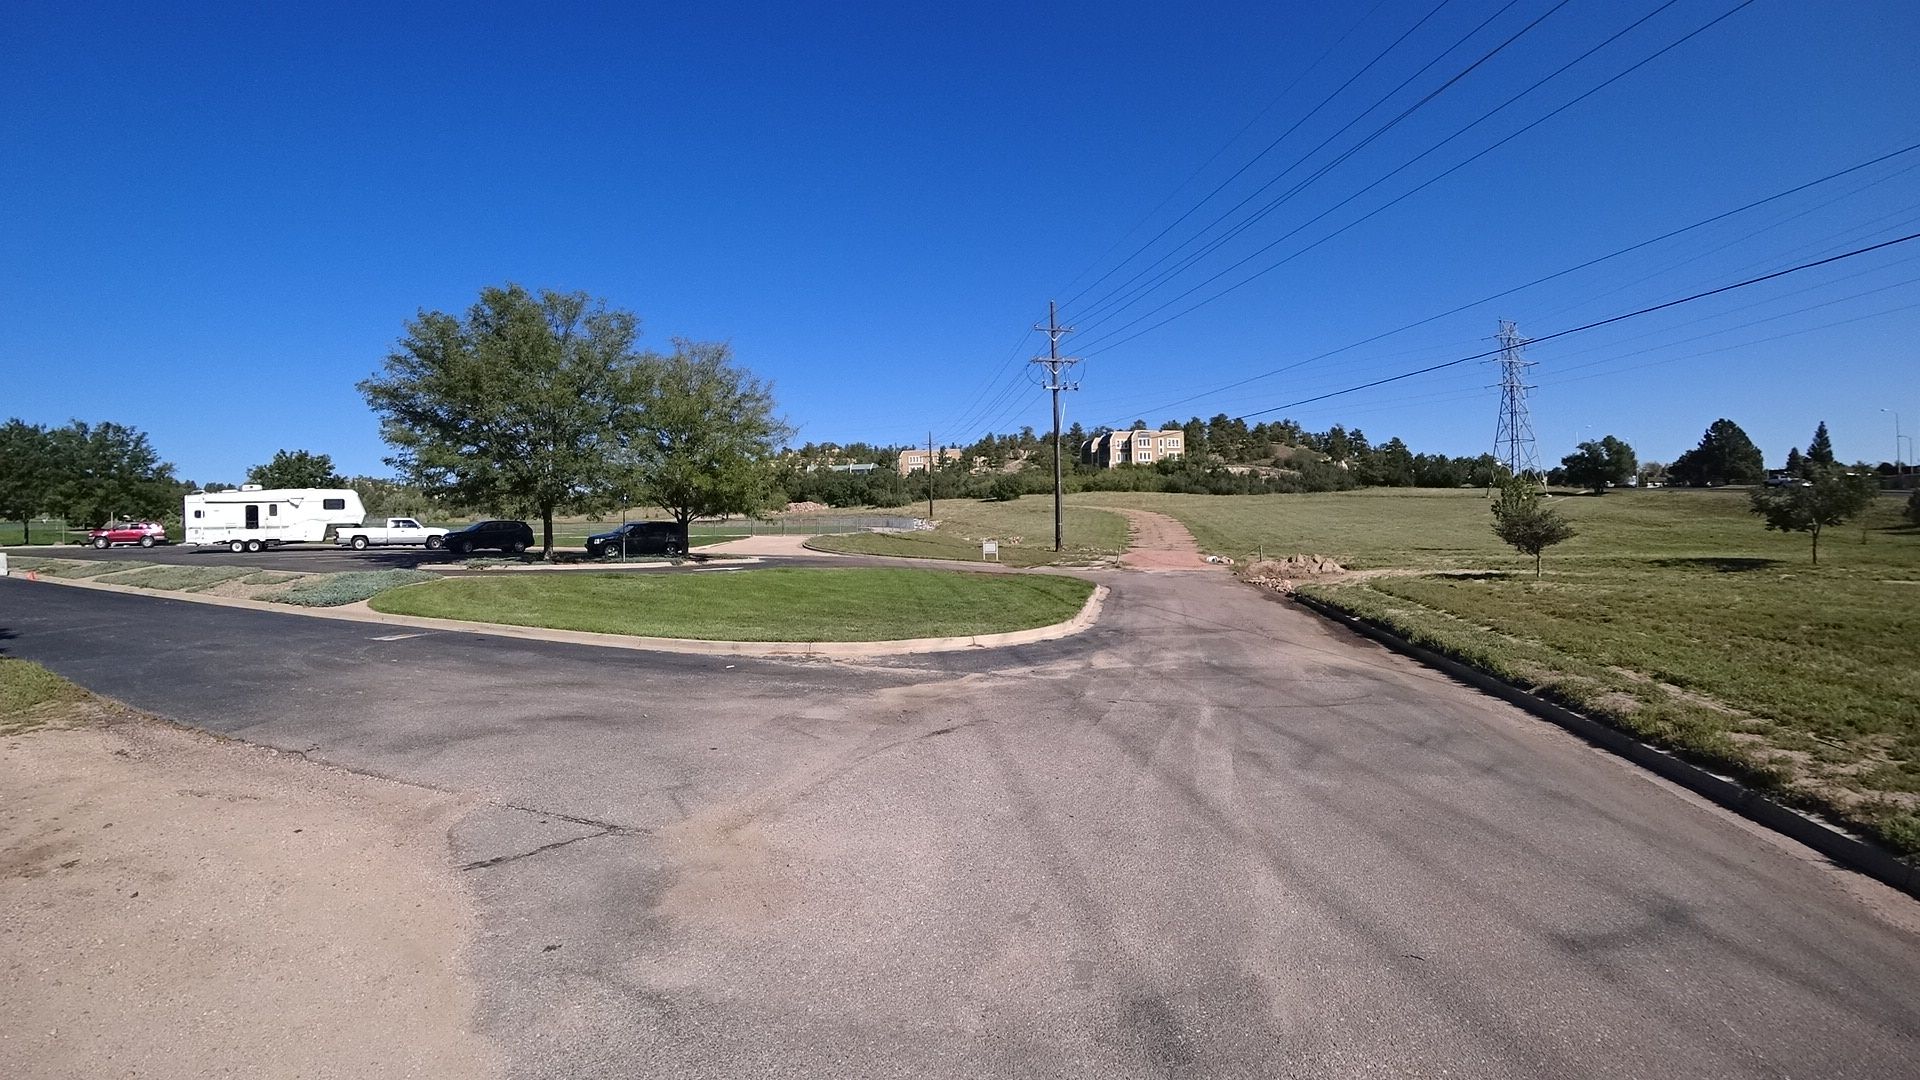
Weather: clear
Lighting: day
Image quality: good
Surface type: cycling surface
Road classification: path, service
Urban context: urban centre
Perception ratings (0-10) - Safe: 7.35, Lively: 3.84, Beautiful: 5.66, Boring: 6.65, Depressing: 6.78, Wealthy: 2.7